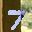
Label: 7